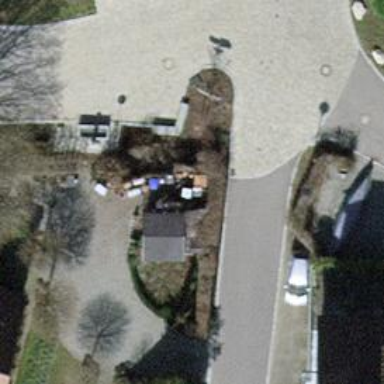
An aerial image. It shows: Bench for seating.